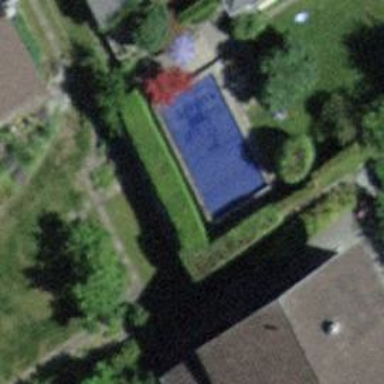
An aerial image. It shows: Swimming pool located in leisure land.